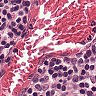
Metastatic tissue present: no